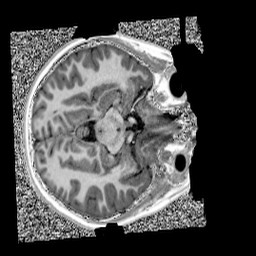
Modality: UNIT1
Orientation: axial
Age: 10
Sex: male
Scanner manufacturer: siemens
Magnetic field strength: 3 T
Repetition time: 4 s
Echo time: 0.00303 s